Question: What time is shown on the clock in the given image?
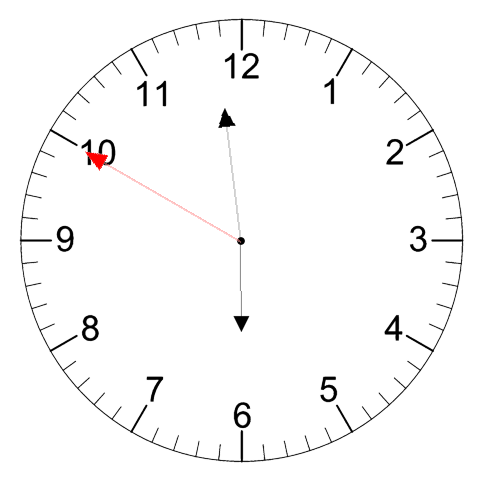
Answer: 05:58:50